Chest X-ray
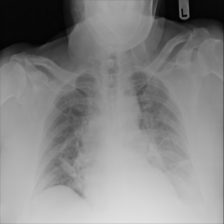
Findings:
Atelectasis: positive
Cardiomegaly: negative
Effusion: positive
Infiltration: positive
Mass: negative
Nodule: negative
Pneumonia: positive
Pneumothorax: negative
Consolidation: negative
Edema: negative
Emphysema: negative
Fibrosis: negative
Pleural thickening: negative
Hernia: negative